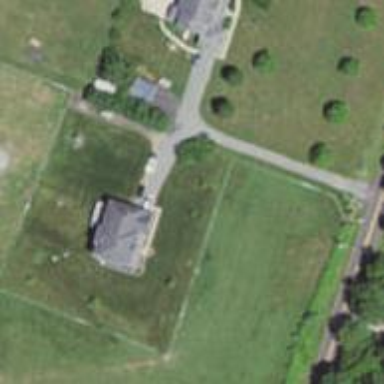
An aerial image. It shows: Driveway.